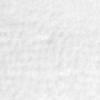
Label: no_change